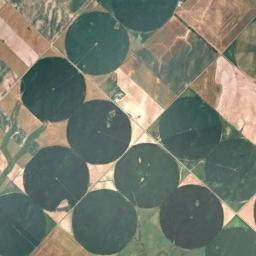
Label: circular_farmland